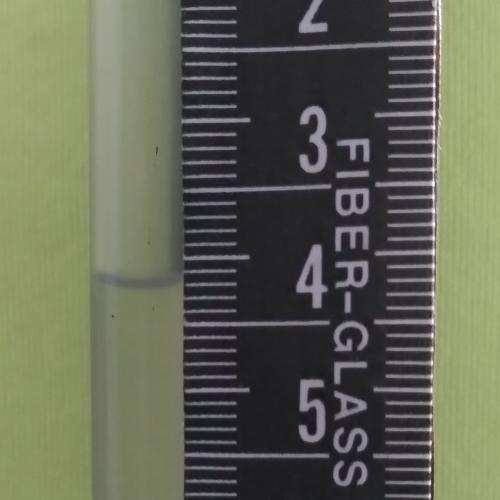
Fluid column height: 4.2 cm